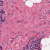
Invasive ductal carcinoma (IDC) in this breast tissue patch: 1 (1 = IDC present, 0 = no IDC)